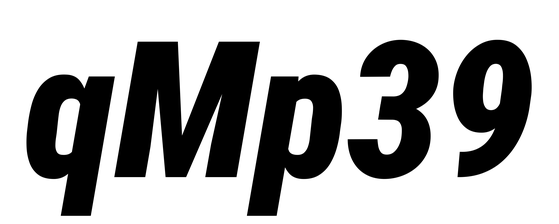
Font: Roboto-Italic_Condensed_Black_Italic